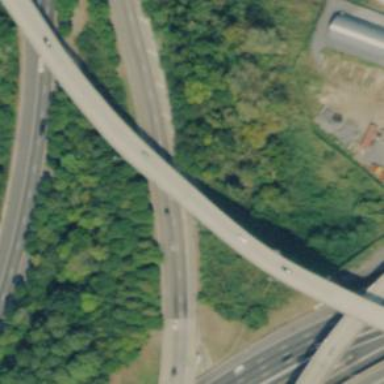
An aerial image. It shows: View of motorway.